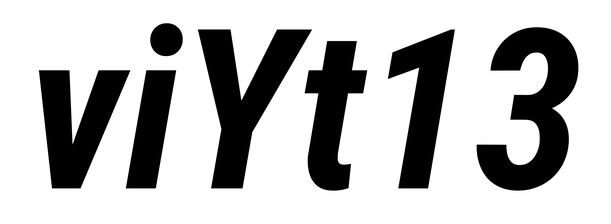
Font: Roboto-Italic_Condensed_Bold_Italic